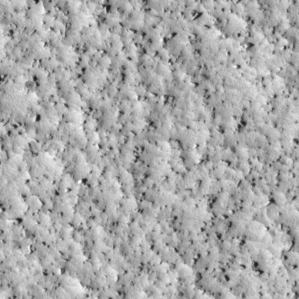
Label: non_frost